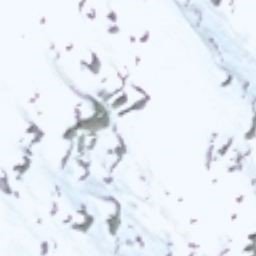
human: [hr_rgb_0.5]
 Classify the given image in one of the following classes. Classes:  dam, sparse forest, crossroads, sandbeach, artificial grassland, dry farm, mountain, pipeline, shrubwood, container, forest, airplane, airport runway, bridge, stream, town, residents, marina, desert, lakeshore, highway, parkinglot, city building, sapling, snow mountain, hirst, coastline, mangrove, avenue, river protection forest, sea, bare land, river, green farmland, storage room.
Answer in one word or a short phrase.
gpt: snow mountain